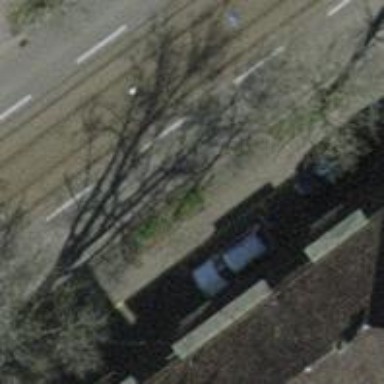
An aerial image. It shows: Tree-lined avenue.